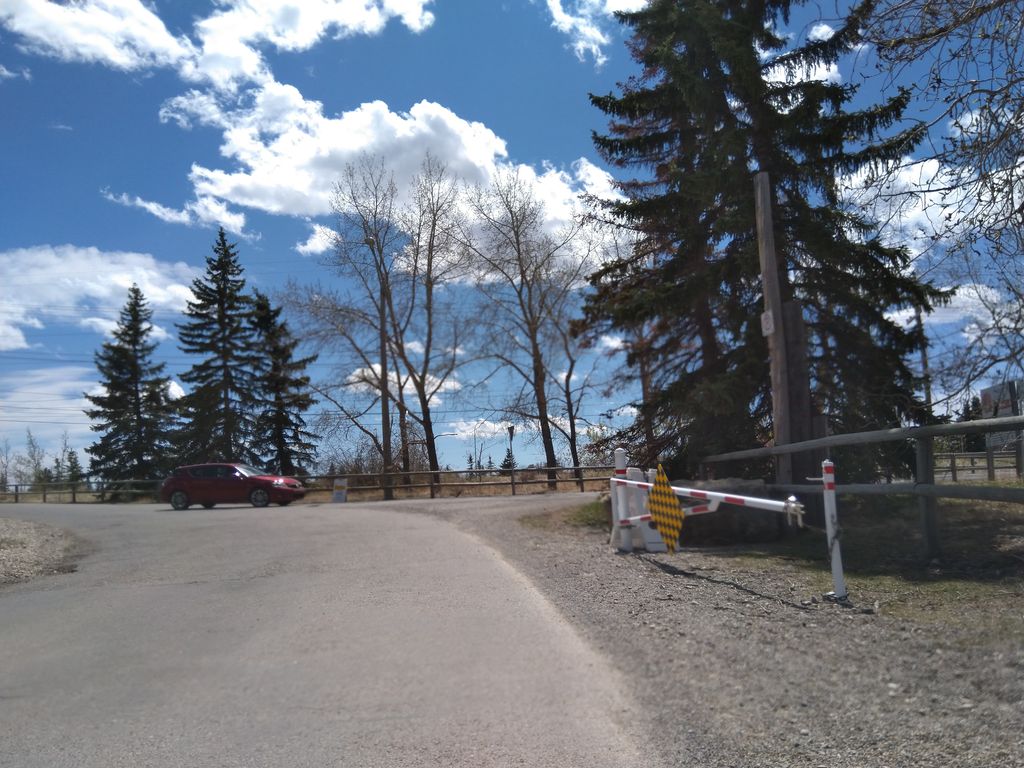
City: calgary